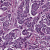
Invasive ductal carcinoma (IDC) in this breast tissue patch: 1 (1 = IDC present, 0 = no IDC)